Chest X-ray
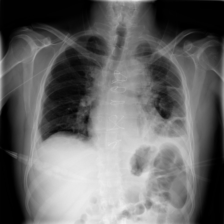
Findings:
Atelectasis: positive
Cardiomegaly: negative
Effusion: negative
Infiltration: positive
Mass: negative
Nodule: negative
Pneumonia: negative
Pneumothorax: negative
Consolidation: negative
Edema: negative
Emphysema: negative
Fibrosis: negative
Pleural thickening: positive
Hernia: negative